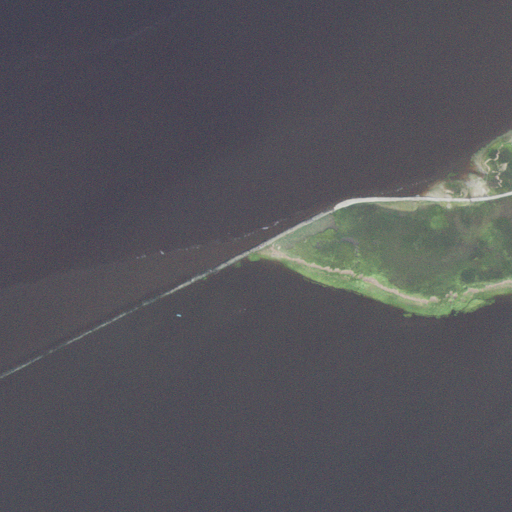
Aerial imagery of cape in North Carolina named Federal Point containing open water and herbaceous wetlands